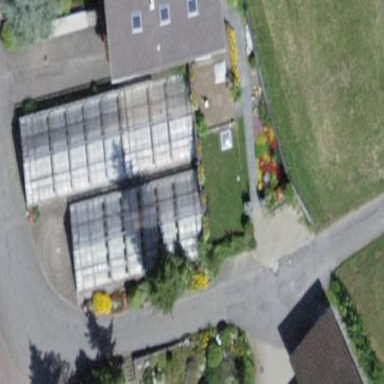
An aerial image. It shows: Greenhouse.